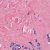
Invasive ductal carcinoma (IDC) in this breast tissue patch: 1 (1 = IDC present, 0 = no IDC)